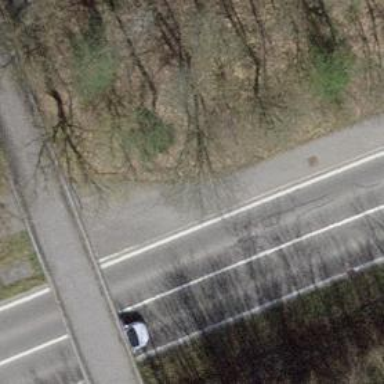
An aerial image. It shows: Sidewalk.